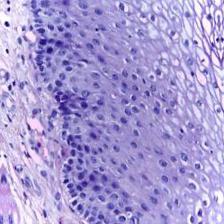
Diagnosis: Normal